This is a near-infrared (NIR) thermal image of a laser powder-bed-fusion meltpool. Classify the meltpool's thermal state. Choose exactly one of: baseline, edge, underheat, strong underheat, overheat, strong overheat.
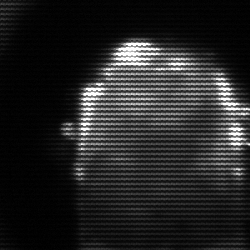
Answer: baseline